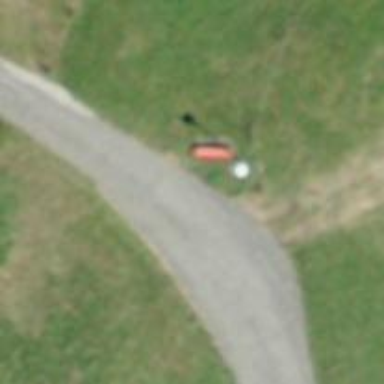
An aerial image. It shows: Bench.